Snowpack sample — Loveland Pass, Silver Plume, Colorado, USA (1/12/25, 11:40 AM MST)
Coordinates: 39.66, -105.88
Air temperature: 7 °F
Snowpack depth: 140 cm
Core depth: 10 cm
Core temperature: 41 °F
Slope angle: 11°, slope face: 30°
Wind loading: high
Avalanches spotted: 2
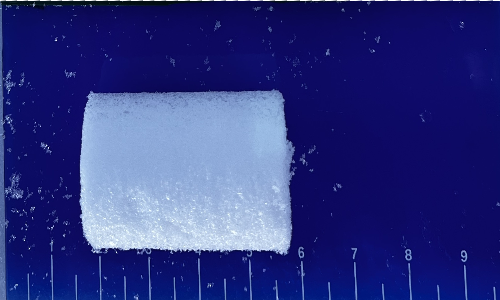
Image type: core
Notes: Pilot using slightly modified coring method that took too large segment for snow profile picturing, advised not to use in higher level models. Two avalanche on south face nearby, partially cloudy with light snow in the last 24 hours. Lots of wind loading on eastern features.